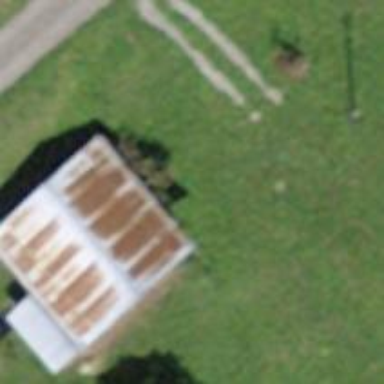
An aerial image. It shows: Barn.